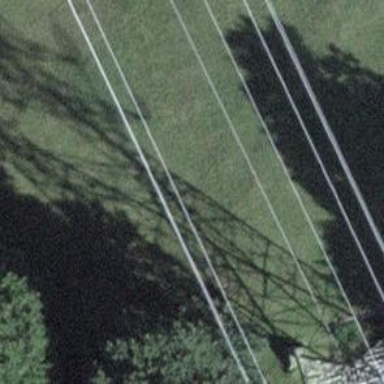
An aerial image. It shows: Power tower.